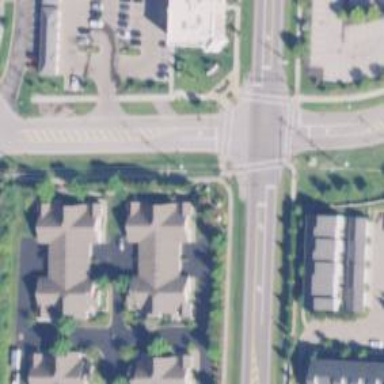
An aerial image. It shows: Crossing with line markings on the road.